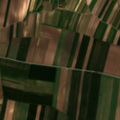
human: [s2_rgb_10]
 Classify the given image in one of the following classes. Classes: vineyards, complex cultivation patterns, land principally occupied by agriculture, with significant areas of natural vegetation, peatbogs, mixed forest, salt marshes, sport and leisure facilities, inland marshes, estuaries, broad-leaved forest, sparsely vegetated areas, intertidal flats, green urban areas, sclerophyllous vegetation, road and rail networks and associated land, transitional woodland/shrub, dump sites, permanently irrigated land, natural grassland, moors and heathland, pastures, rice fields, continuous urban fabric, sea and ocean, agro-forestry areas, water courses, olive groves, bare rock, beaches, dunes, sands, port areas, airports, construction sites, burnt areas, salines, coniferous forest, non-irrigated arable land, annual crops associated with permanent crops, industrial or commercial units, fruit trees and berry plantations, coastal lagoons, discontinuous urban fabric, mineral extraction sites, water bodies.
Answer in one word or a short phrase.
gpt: non-irrigated arable land, vineyards